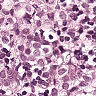
Metastatic tissue present: yes